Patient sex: F
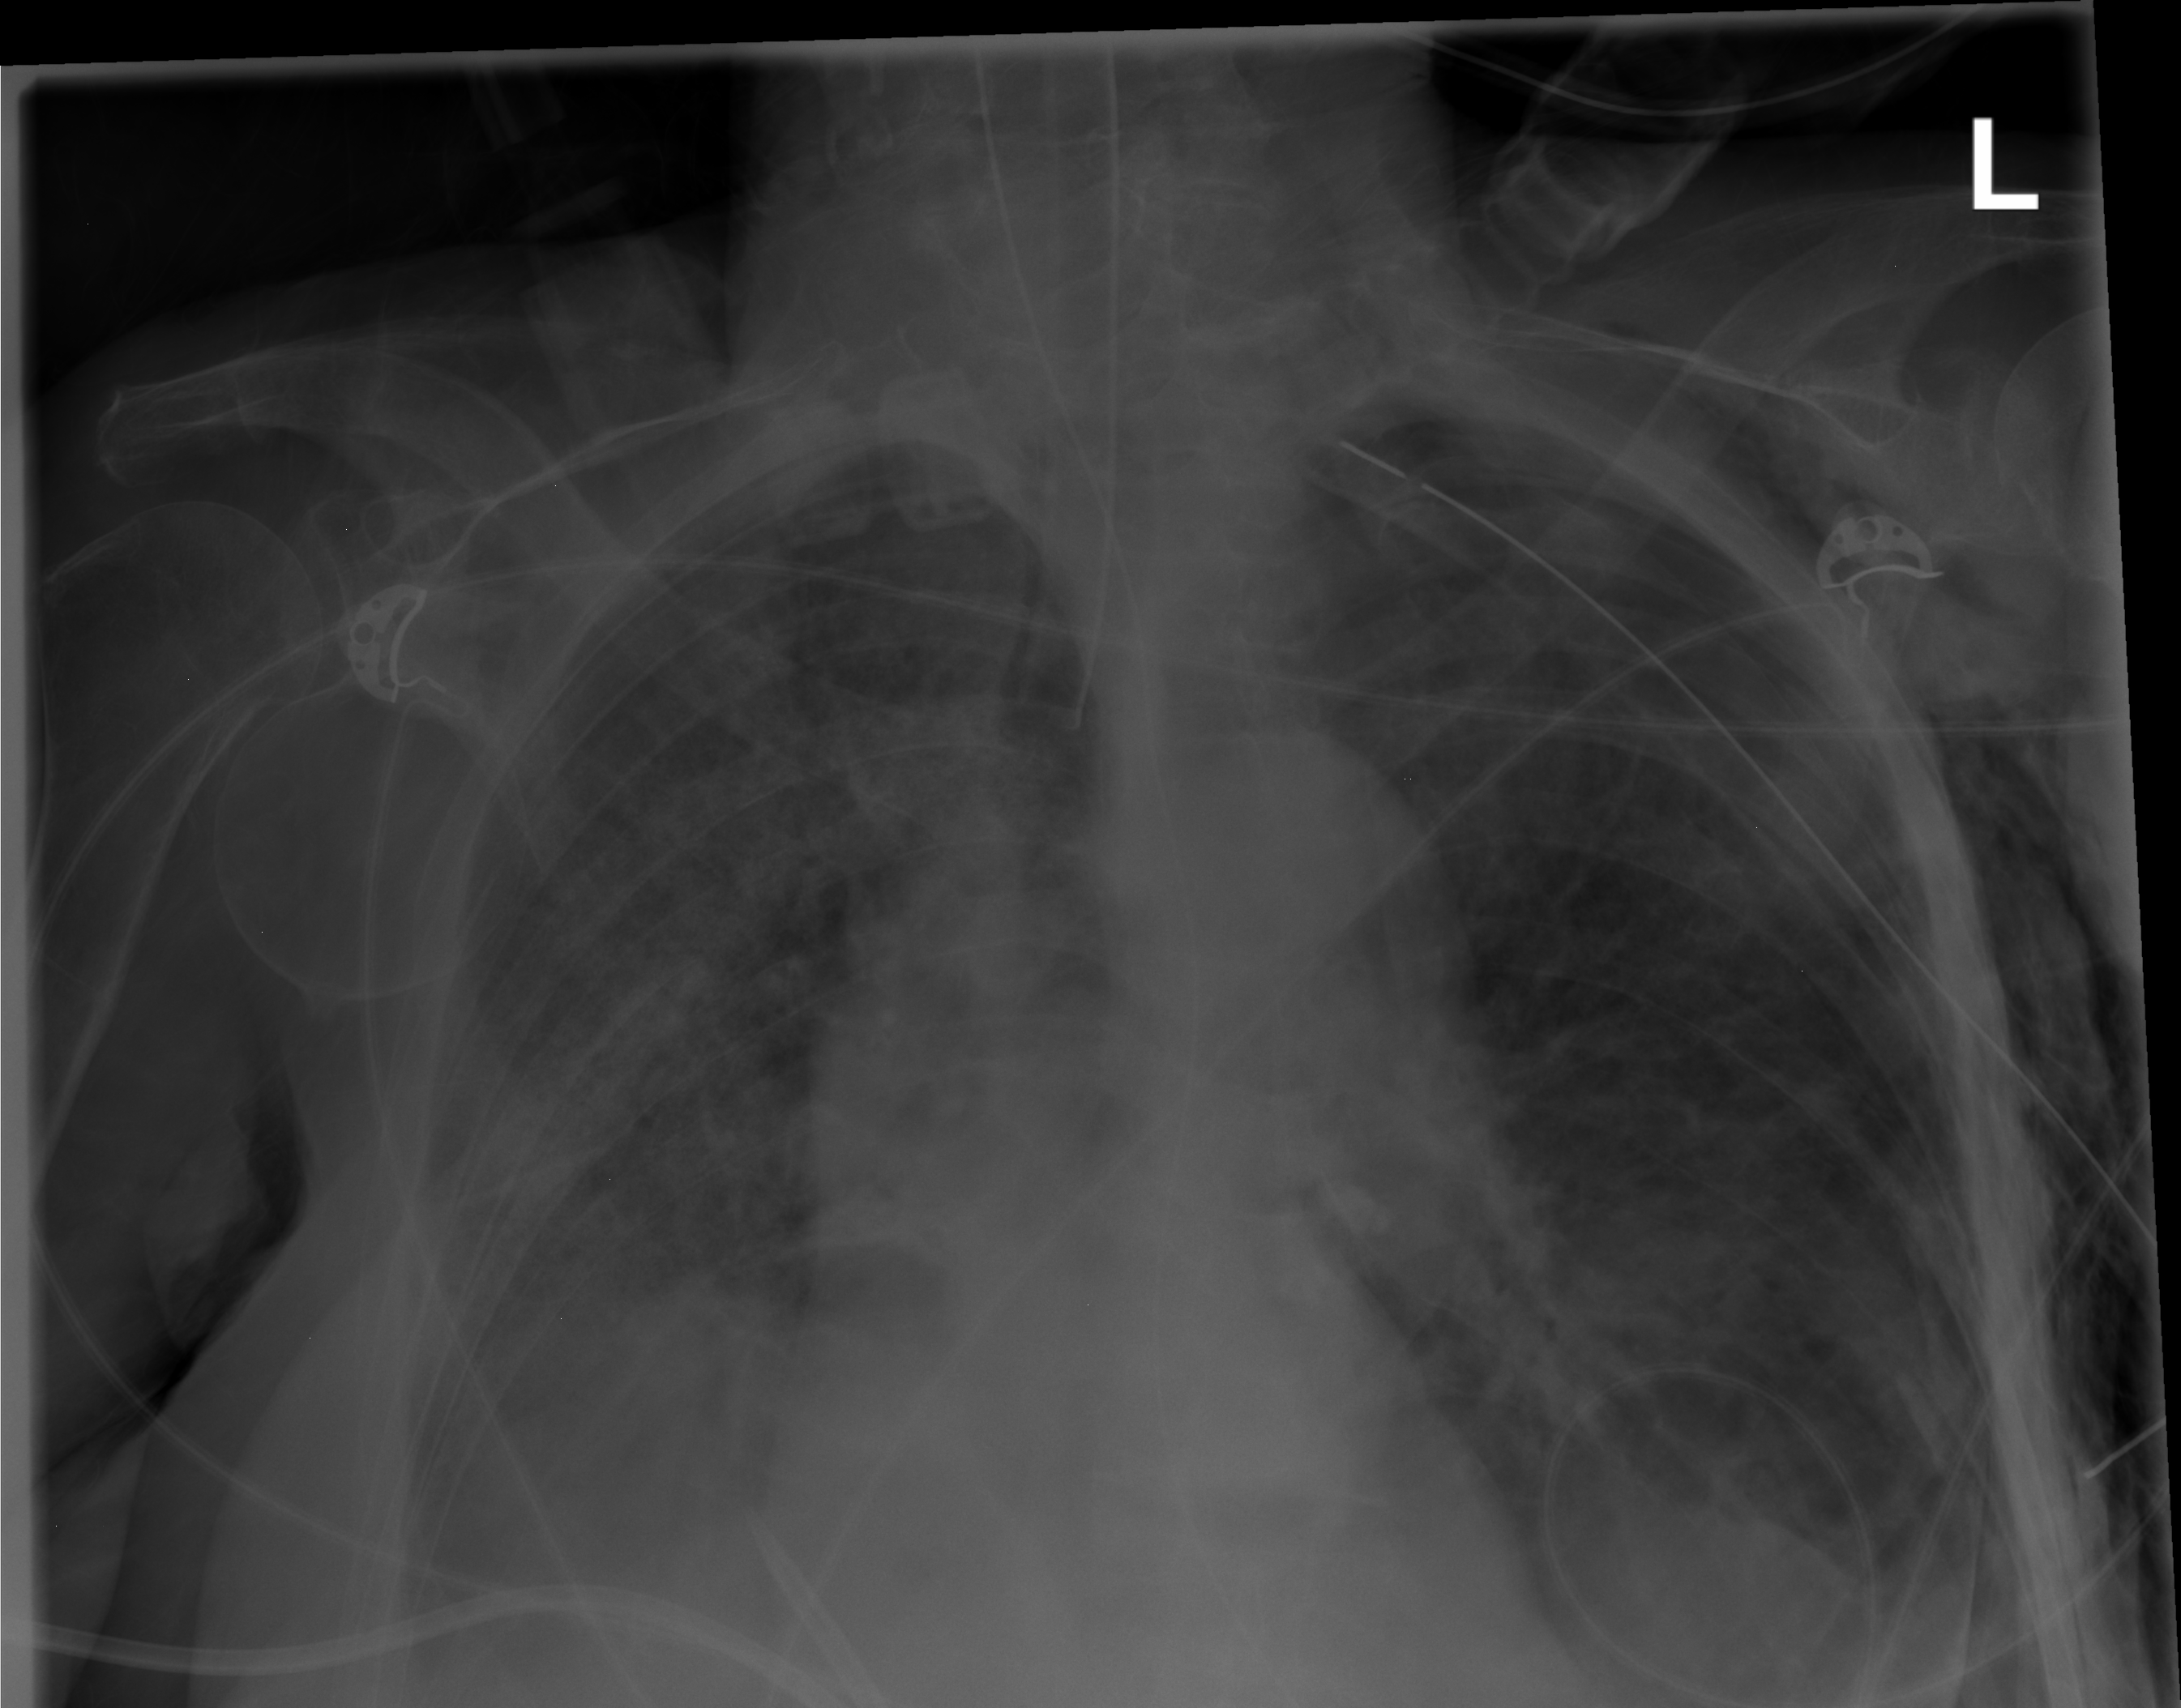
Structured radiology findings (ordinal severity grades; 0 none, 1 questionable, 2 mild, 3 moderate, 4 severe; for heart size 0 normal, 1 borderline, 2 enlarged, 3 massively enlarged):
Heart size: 0
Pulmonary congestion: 0
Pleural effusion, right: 2
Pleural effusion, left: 0
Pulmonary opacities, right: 3
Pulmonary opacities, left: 2
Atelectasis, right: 2
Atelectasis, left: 2